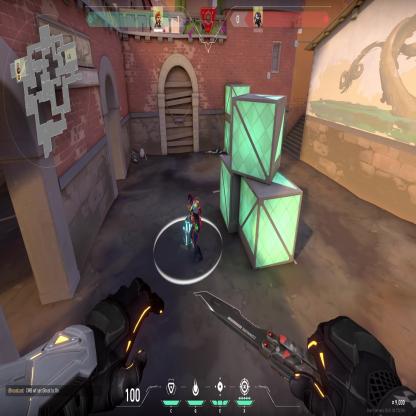
Label: planted spike ; enemy